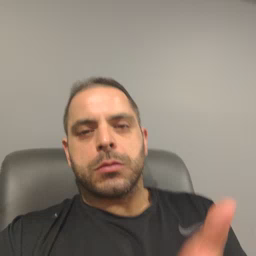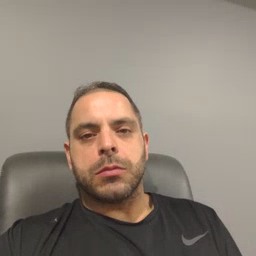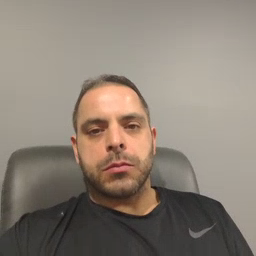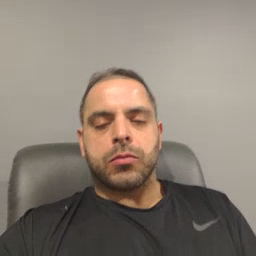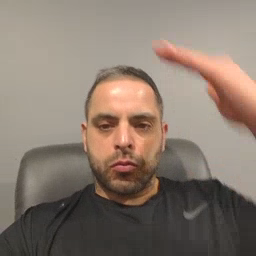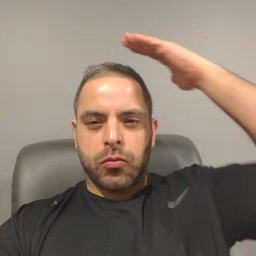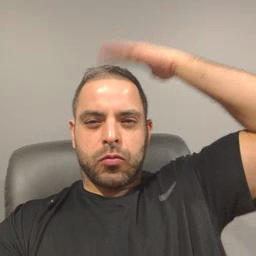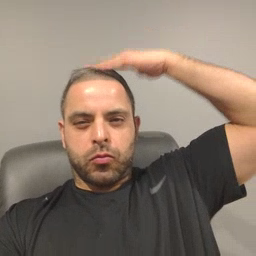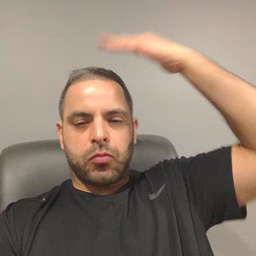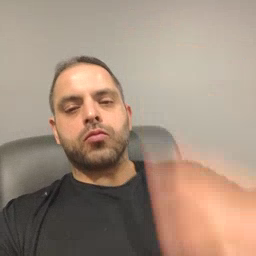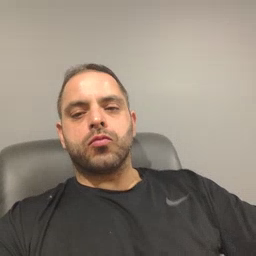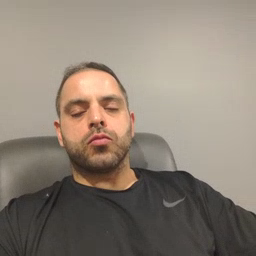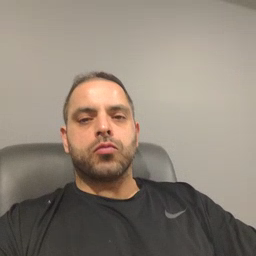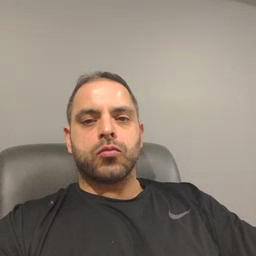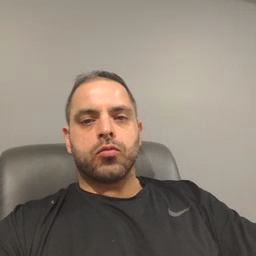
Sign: hat